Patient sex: F
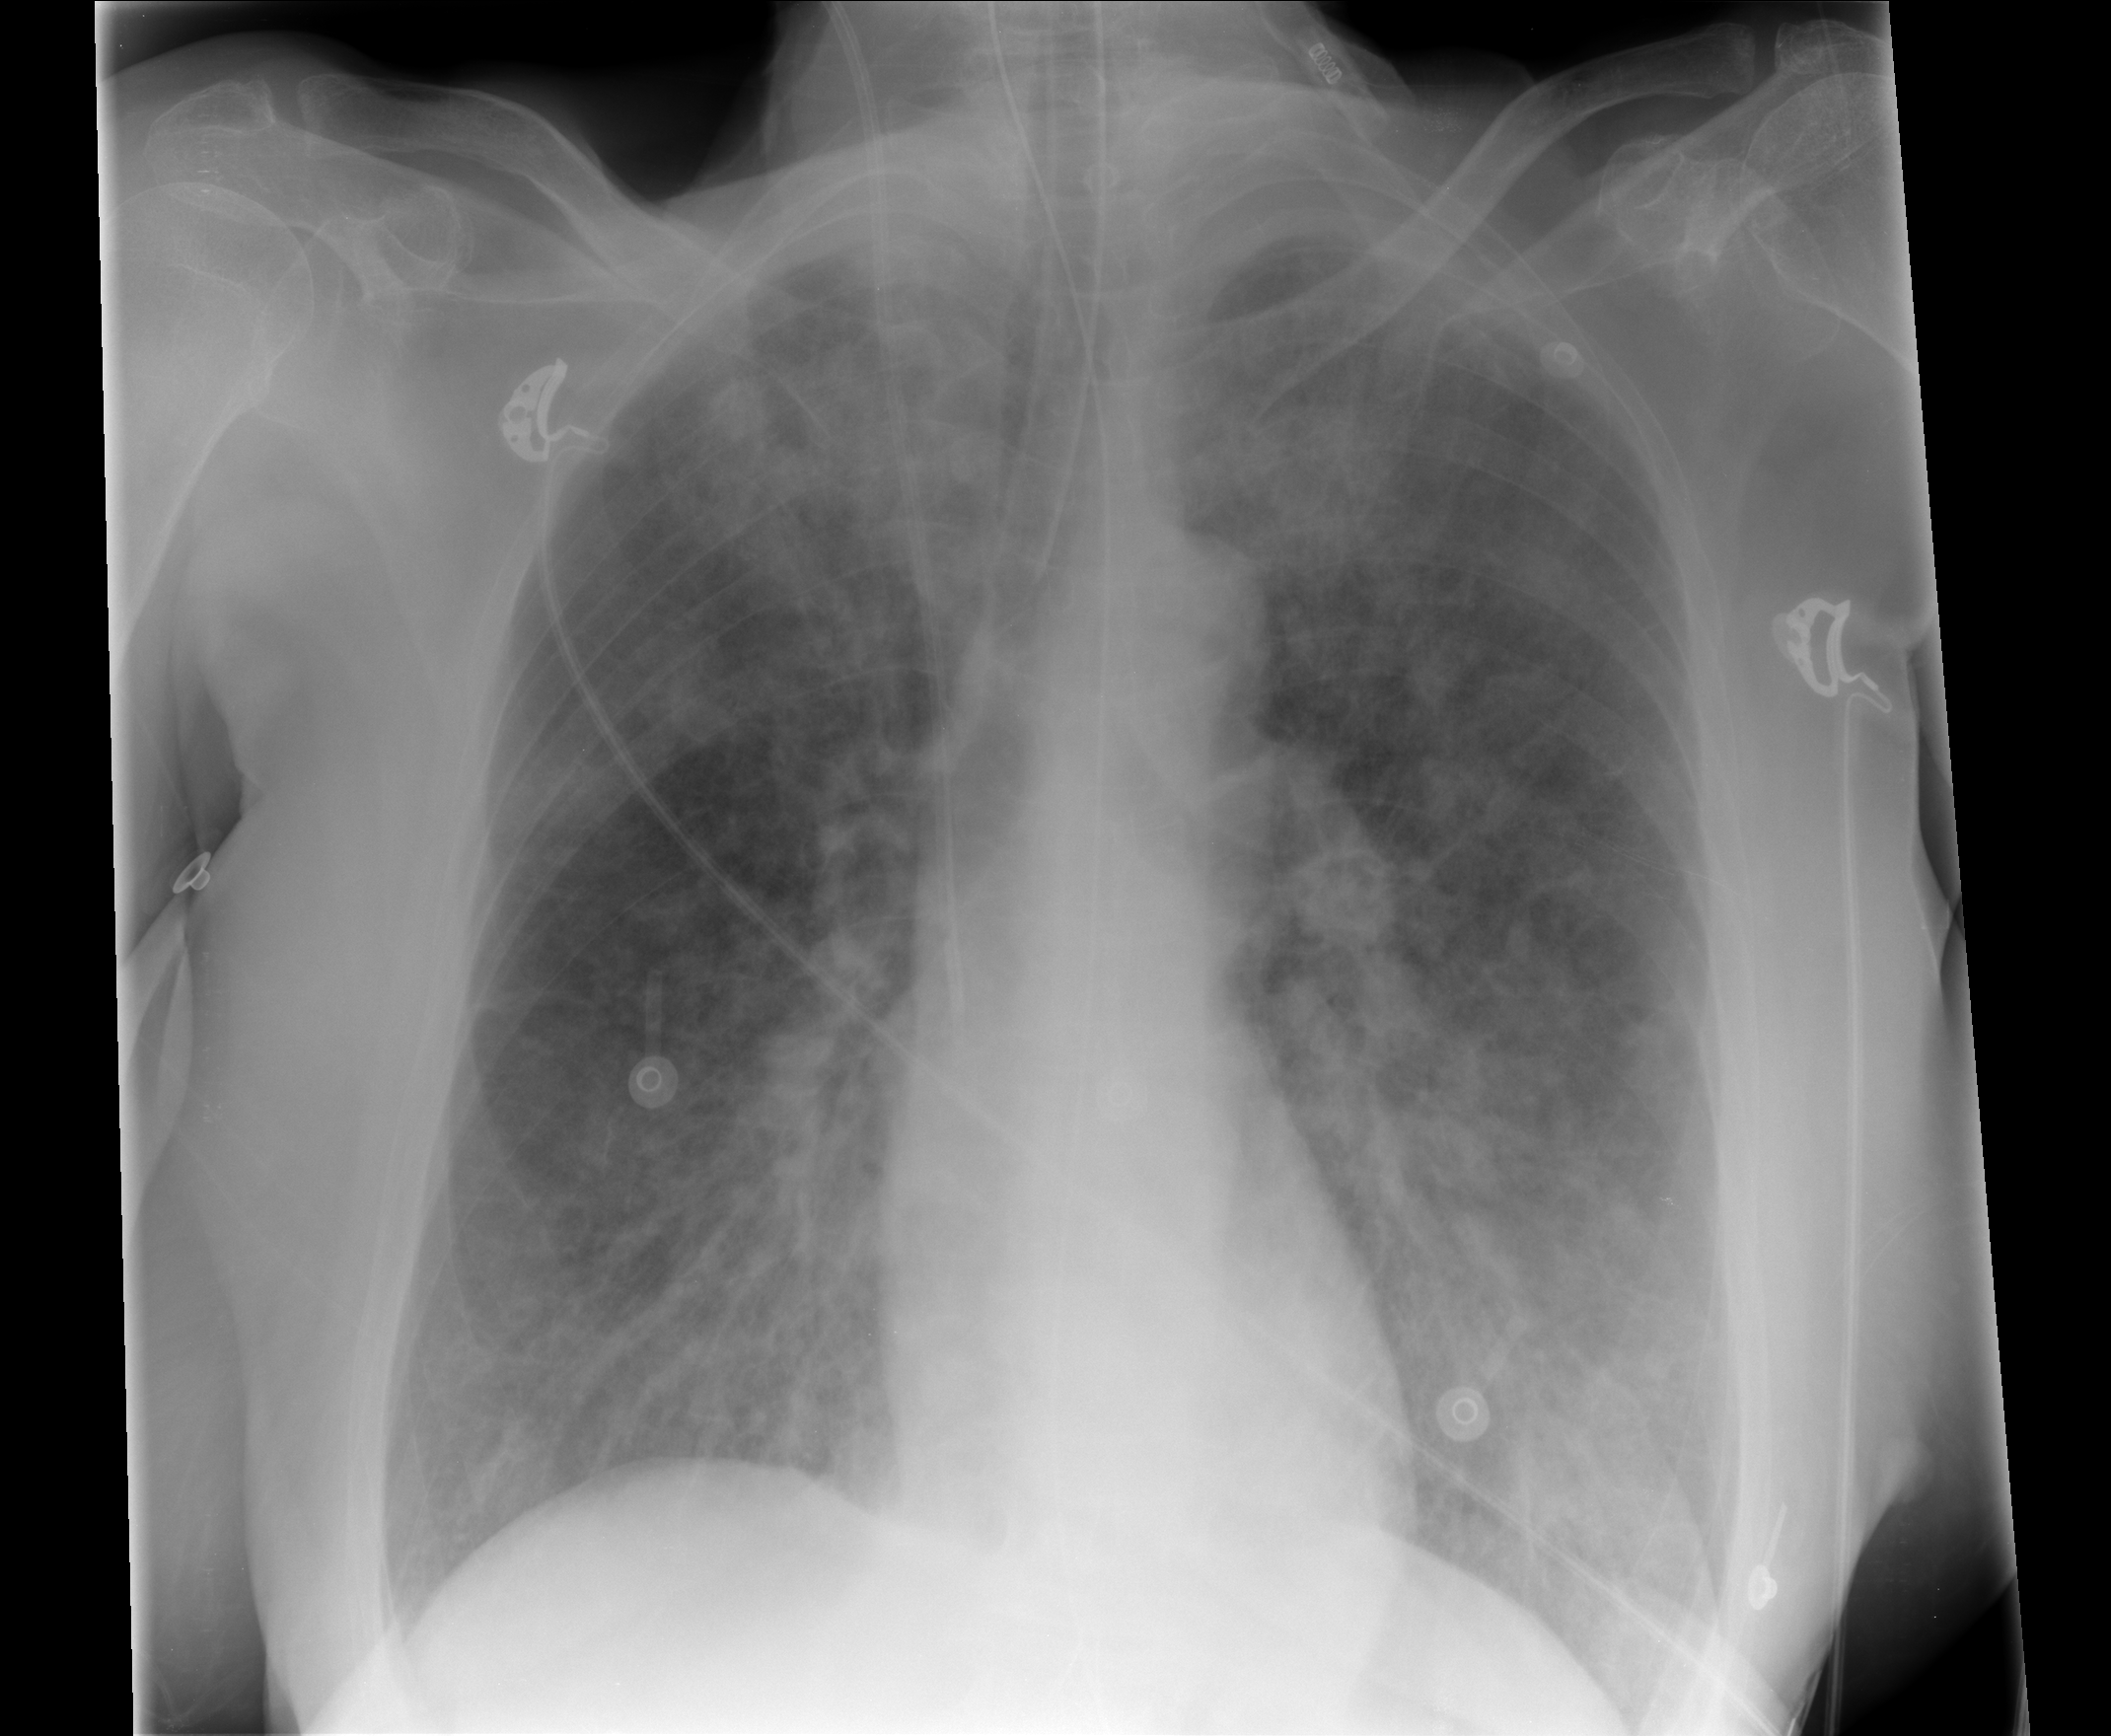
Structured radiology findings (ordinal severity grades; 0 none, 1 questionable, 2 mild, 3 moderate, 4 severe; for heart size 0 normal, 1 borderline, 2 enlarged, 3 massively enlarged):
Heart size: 0
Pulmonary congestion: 3
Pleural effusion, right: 0
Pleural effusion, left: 0
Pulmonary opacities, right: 3
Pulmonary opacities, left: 3
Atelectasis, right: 0
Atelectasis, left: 0